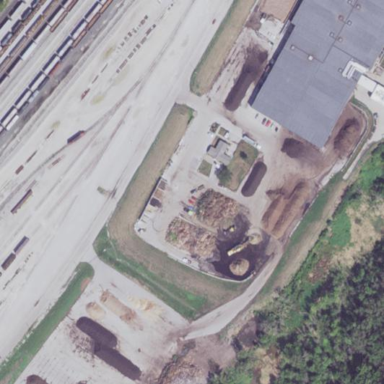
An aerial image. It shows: Recycling center.